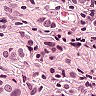
Metastatic tissue present: yes